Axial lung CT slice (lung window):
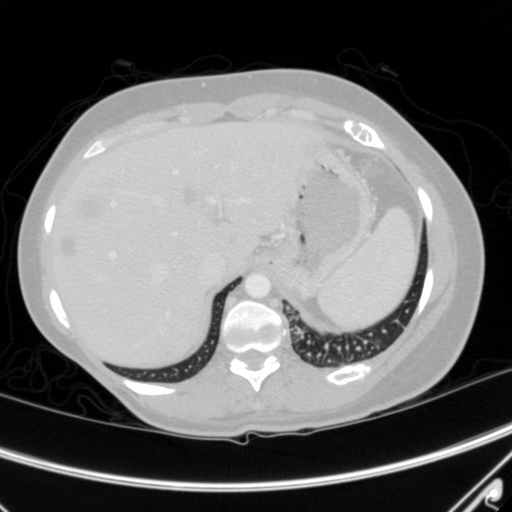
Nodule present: no